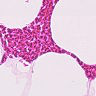
Metastatic tissue present: no